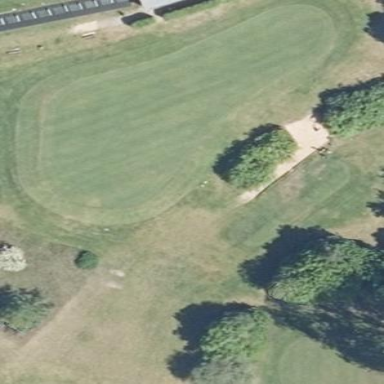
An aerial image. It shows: Golf green.